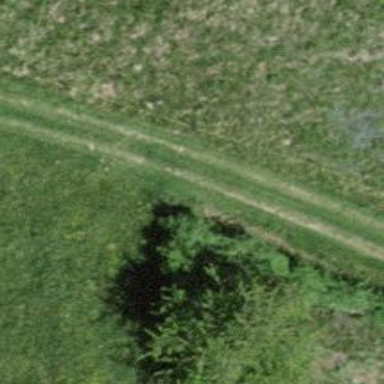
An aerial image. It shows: Track with grade5 tracktype.